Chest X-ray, PA view. Patient: 45 years old, sex M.
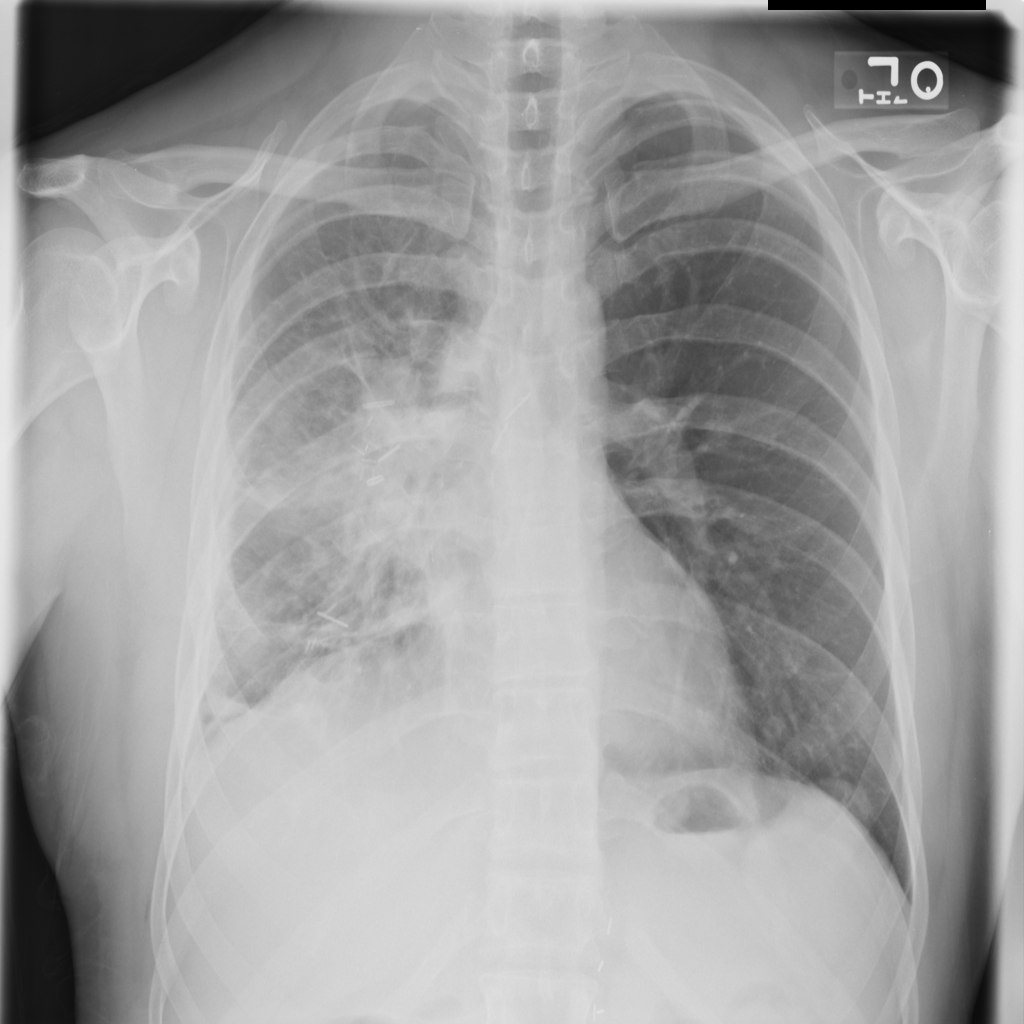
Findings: No Finding